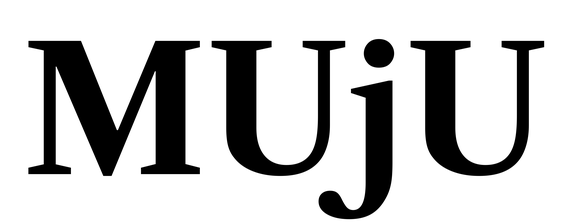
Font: LibreCaslonText_Bold